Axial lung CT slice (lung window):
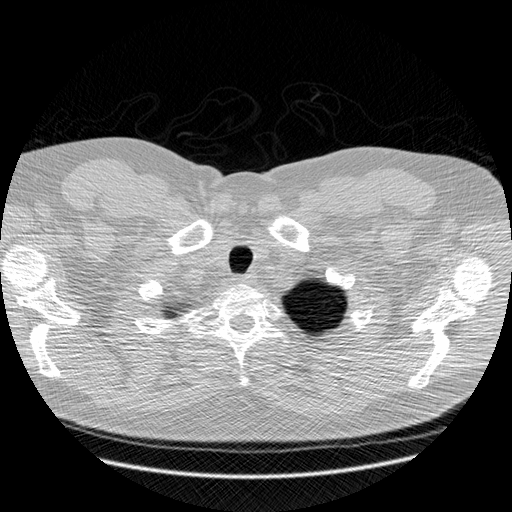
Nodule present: no